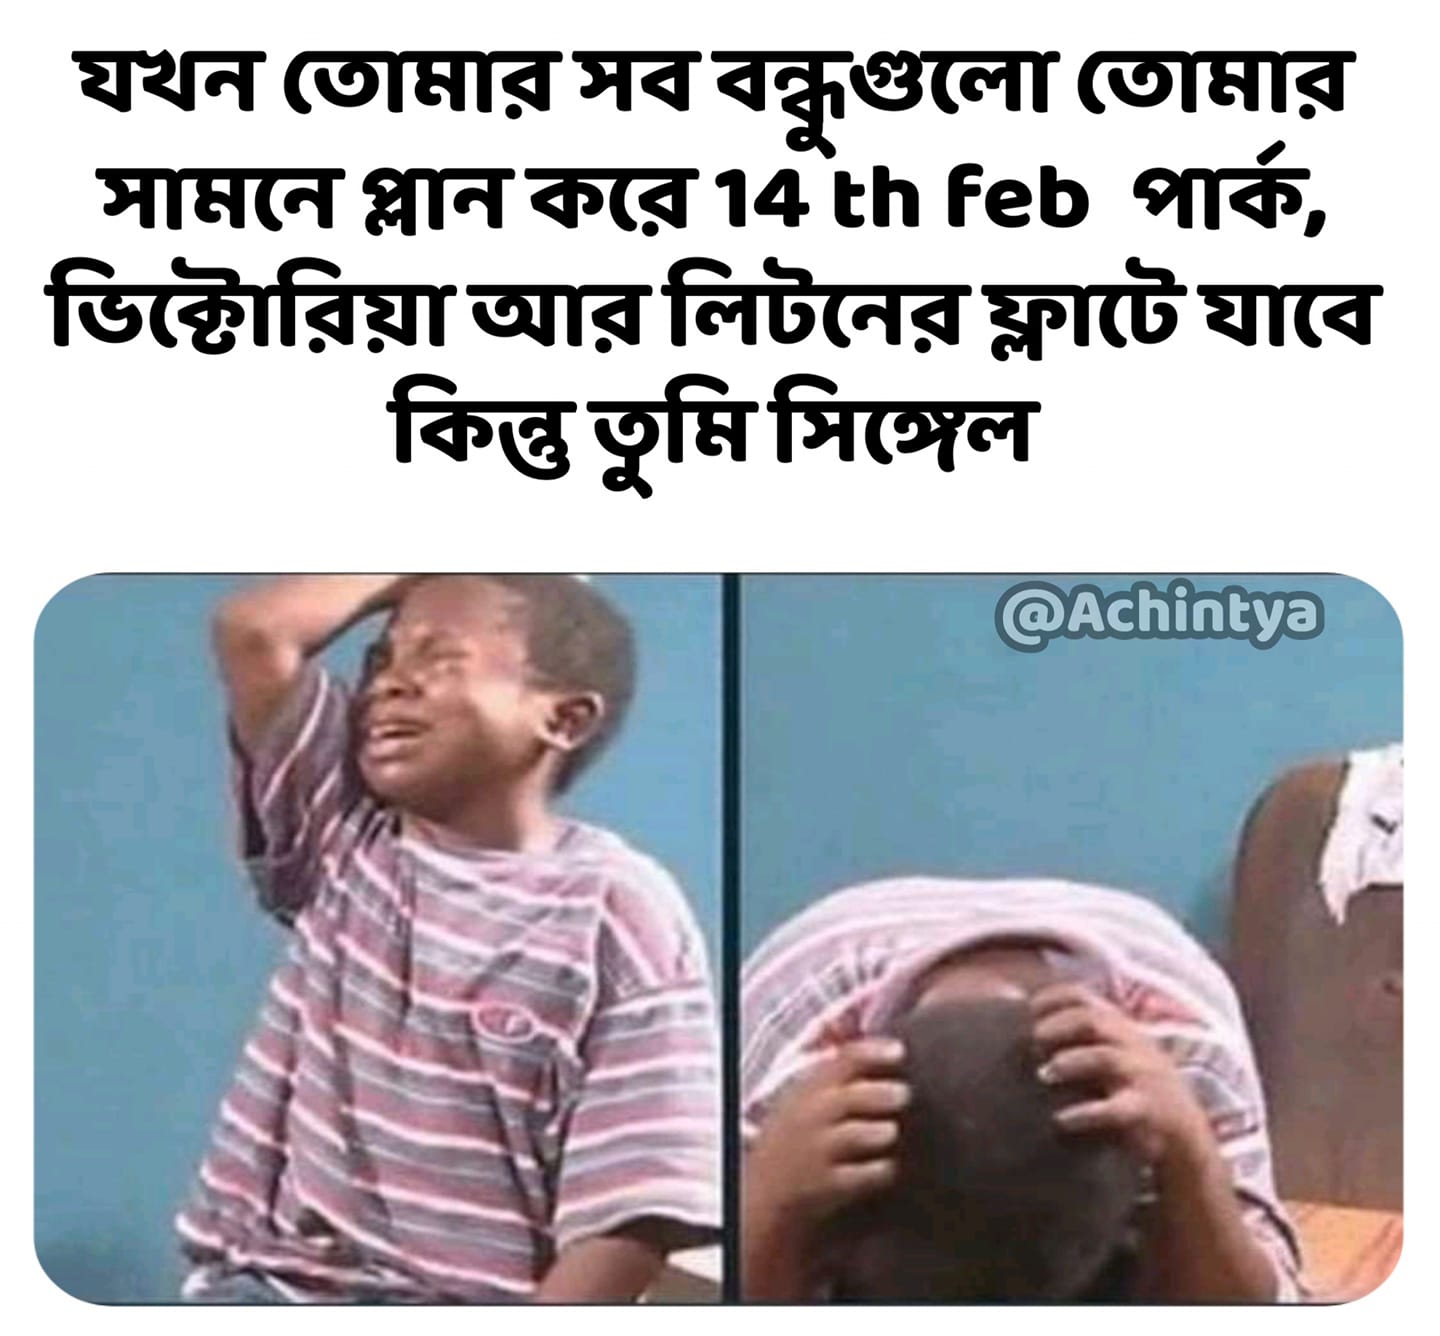
Caption: যখন তোমার সব বন্ধুগুলো তোমার সামনে প্লান করে 14 th Feb পার্ক, ভিক্টোরিয়া আর লিটনের ফ্লাটে যাবে কিন্তু তুমি সিঙ্গেল
Label: non-hate